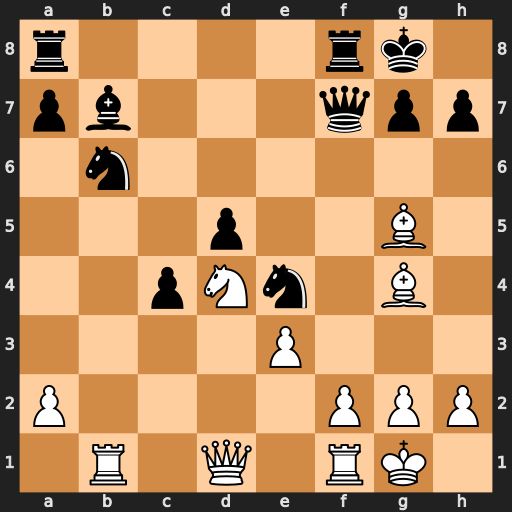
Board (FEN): r4rk1/pb3qpp/1n6/3p2B1/2pNn1B1/4P3/P4PPP/1R1Q1RK1
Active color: w
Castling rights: -
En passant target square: -
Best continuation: Be6 Nxg5 Bxf7+